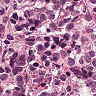
Metastatic tissue present: yes